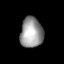
Tissue: lung
Cell type: Epithelial cells
Senescence score: 0.2384
Nuclear area (px): 676
Mean DAPI intensity: 152.346